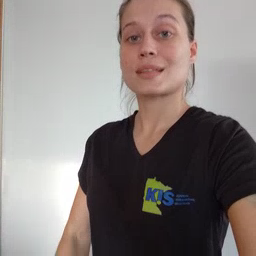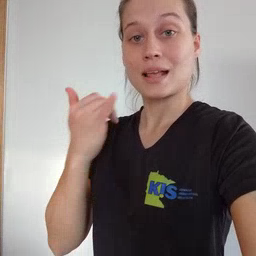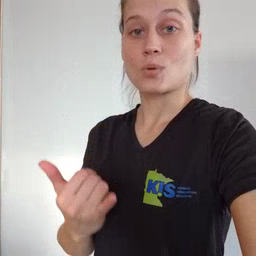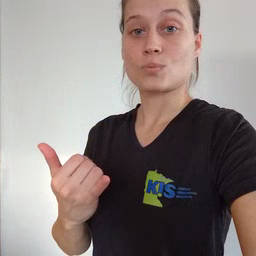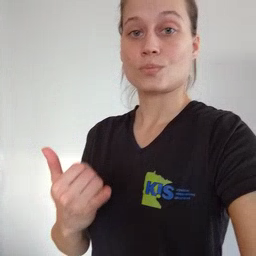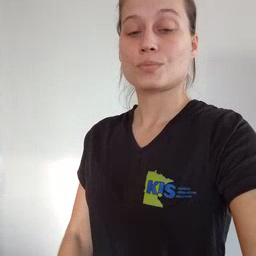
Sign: now